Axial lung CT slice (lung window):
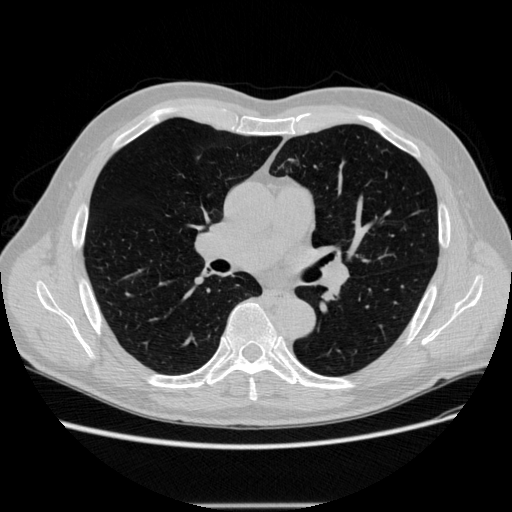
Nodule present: no